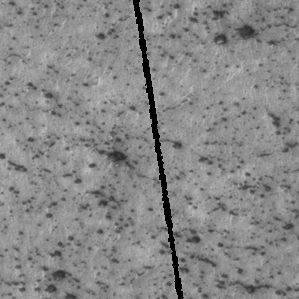
Label: frost